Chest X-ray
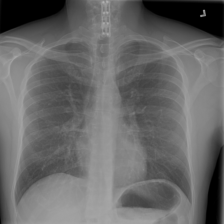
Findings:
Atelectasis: negative
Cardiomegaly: negative
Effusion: negative
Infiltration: negative
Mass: negative
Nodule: negative
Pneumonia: negative
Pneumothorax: negative
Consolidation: negative
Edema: negative
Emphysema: negative
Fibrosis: negative
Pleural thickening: negative
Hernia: negative